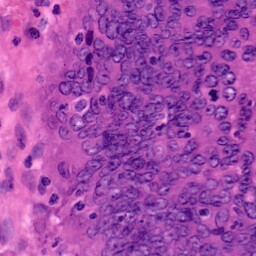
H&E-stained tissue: Colon